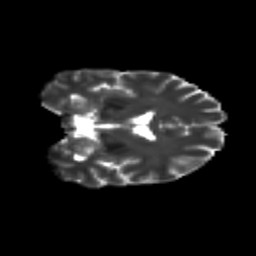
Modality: T2w
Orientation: coronal
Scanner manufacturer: siemens
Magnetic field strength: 3 T
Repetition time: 9.2 s
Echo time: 0.084 s